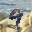
Label: 9